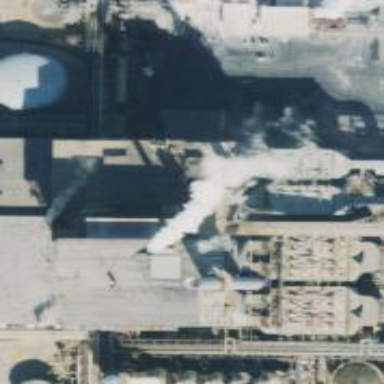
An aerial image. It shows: Generator powered by steam turbine.